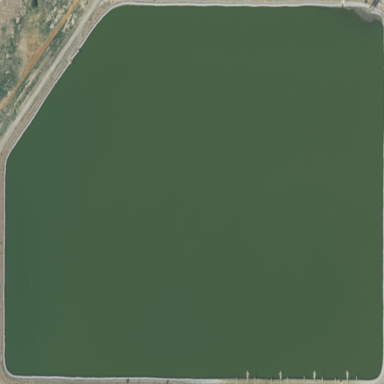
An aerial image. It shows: Reservoir of water.